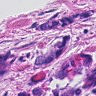
Metastatic tissue present: yes